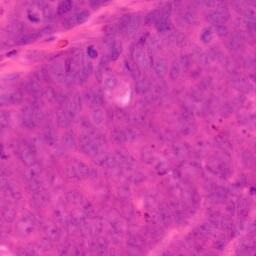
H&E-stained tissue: Colon